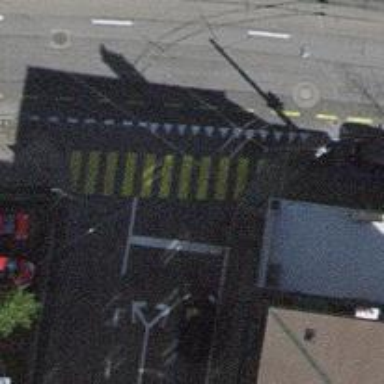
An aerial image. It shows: Road crossing with traffic signals.